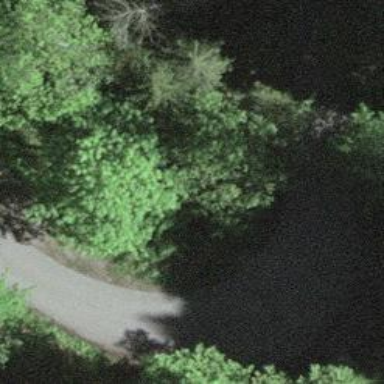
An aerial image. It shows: Culvert tunnel.